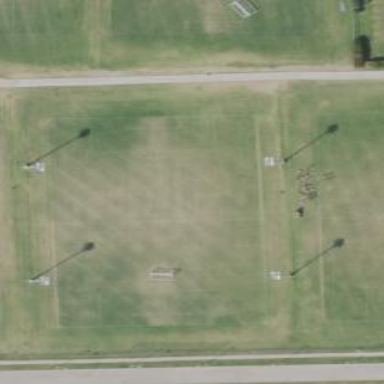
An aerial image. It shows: Soccer pitch with grass surface for leisure and sports.